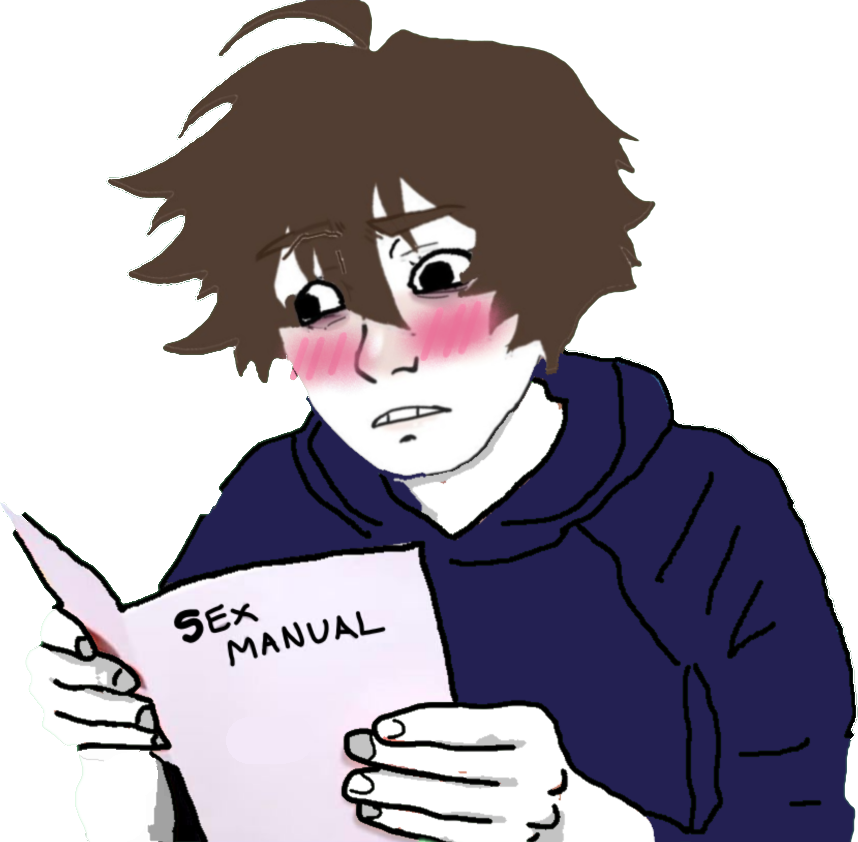
Label: 5_Twinkjak